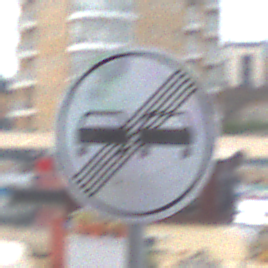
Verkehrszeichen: EndeUeberholverbot
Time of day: MorningAfternoon
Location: Outdoor (Urban)
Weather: Overcast
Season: NotSpecified
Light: Natural